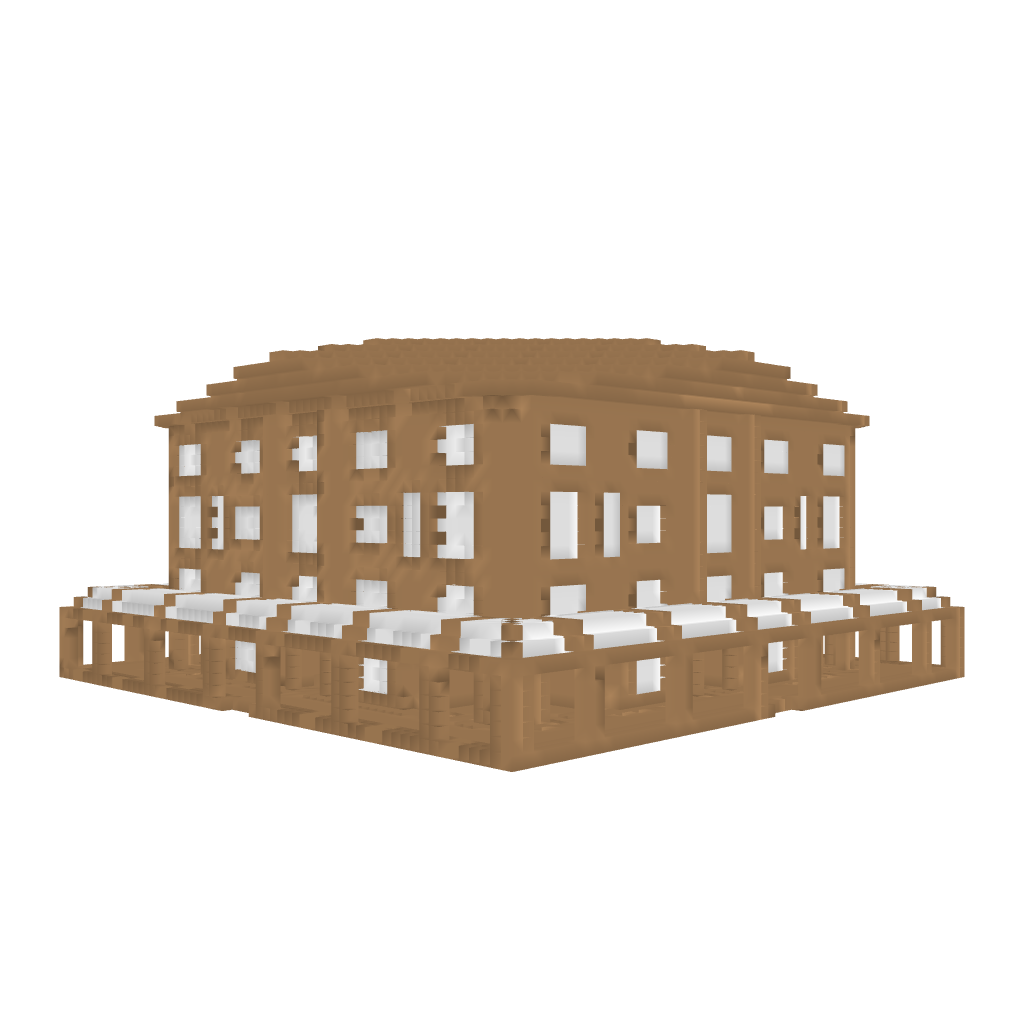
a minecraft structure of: RCSys - Wooden Store 64x64x33 high quality